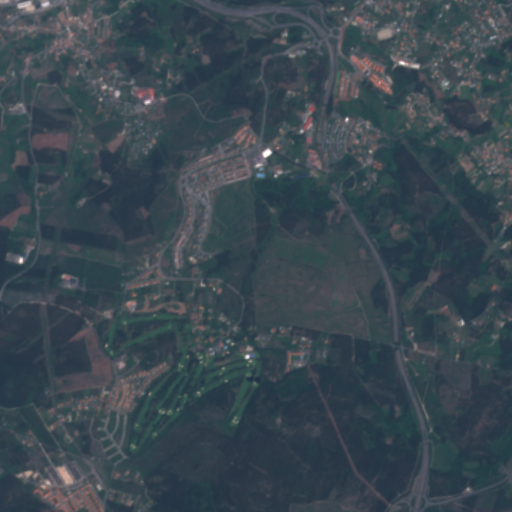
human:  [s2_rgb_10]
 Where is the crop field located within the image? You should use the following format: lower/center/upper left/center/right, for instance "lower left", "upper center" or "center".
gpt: The crop field is located in the upper left of the image.
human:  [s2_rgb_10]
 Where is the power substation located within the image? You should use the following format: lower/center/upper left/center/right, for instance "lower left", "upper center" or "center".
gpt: The power substation is located in the center of the image.
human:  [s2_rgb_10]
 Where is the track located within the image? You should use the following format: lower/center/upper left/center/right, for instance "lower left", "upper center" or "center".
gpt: There is no track in the image.